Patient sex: M
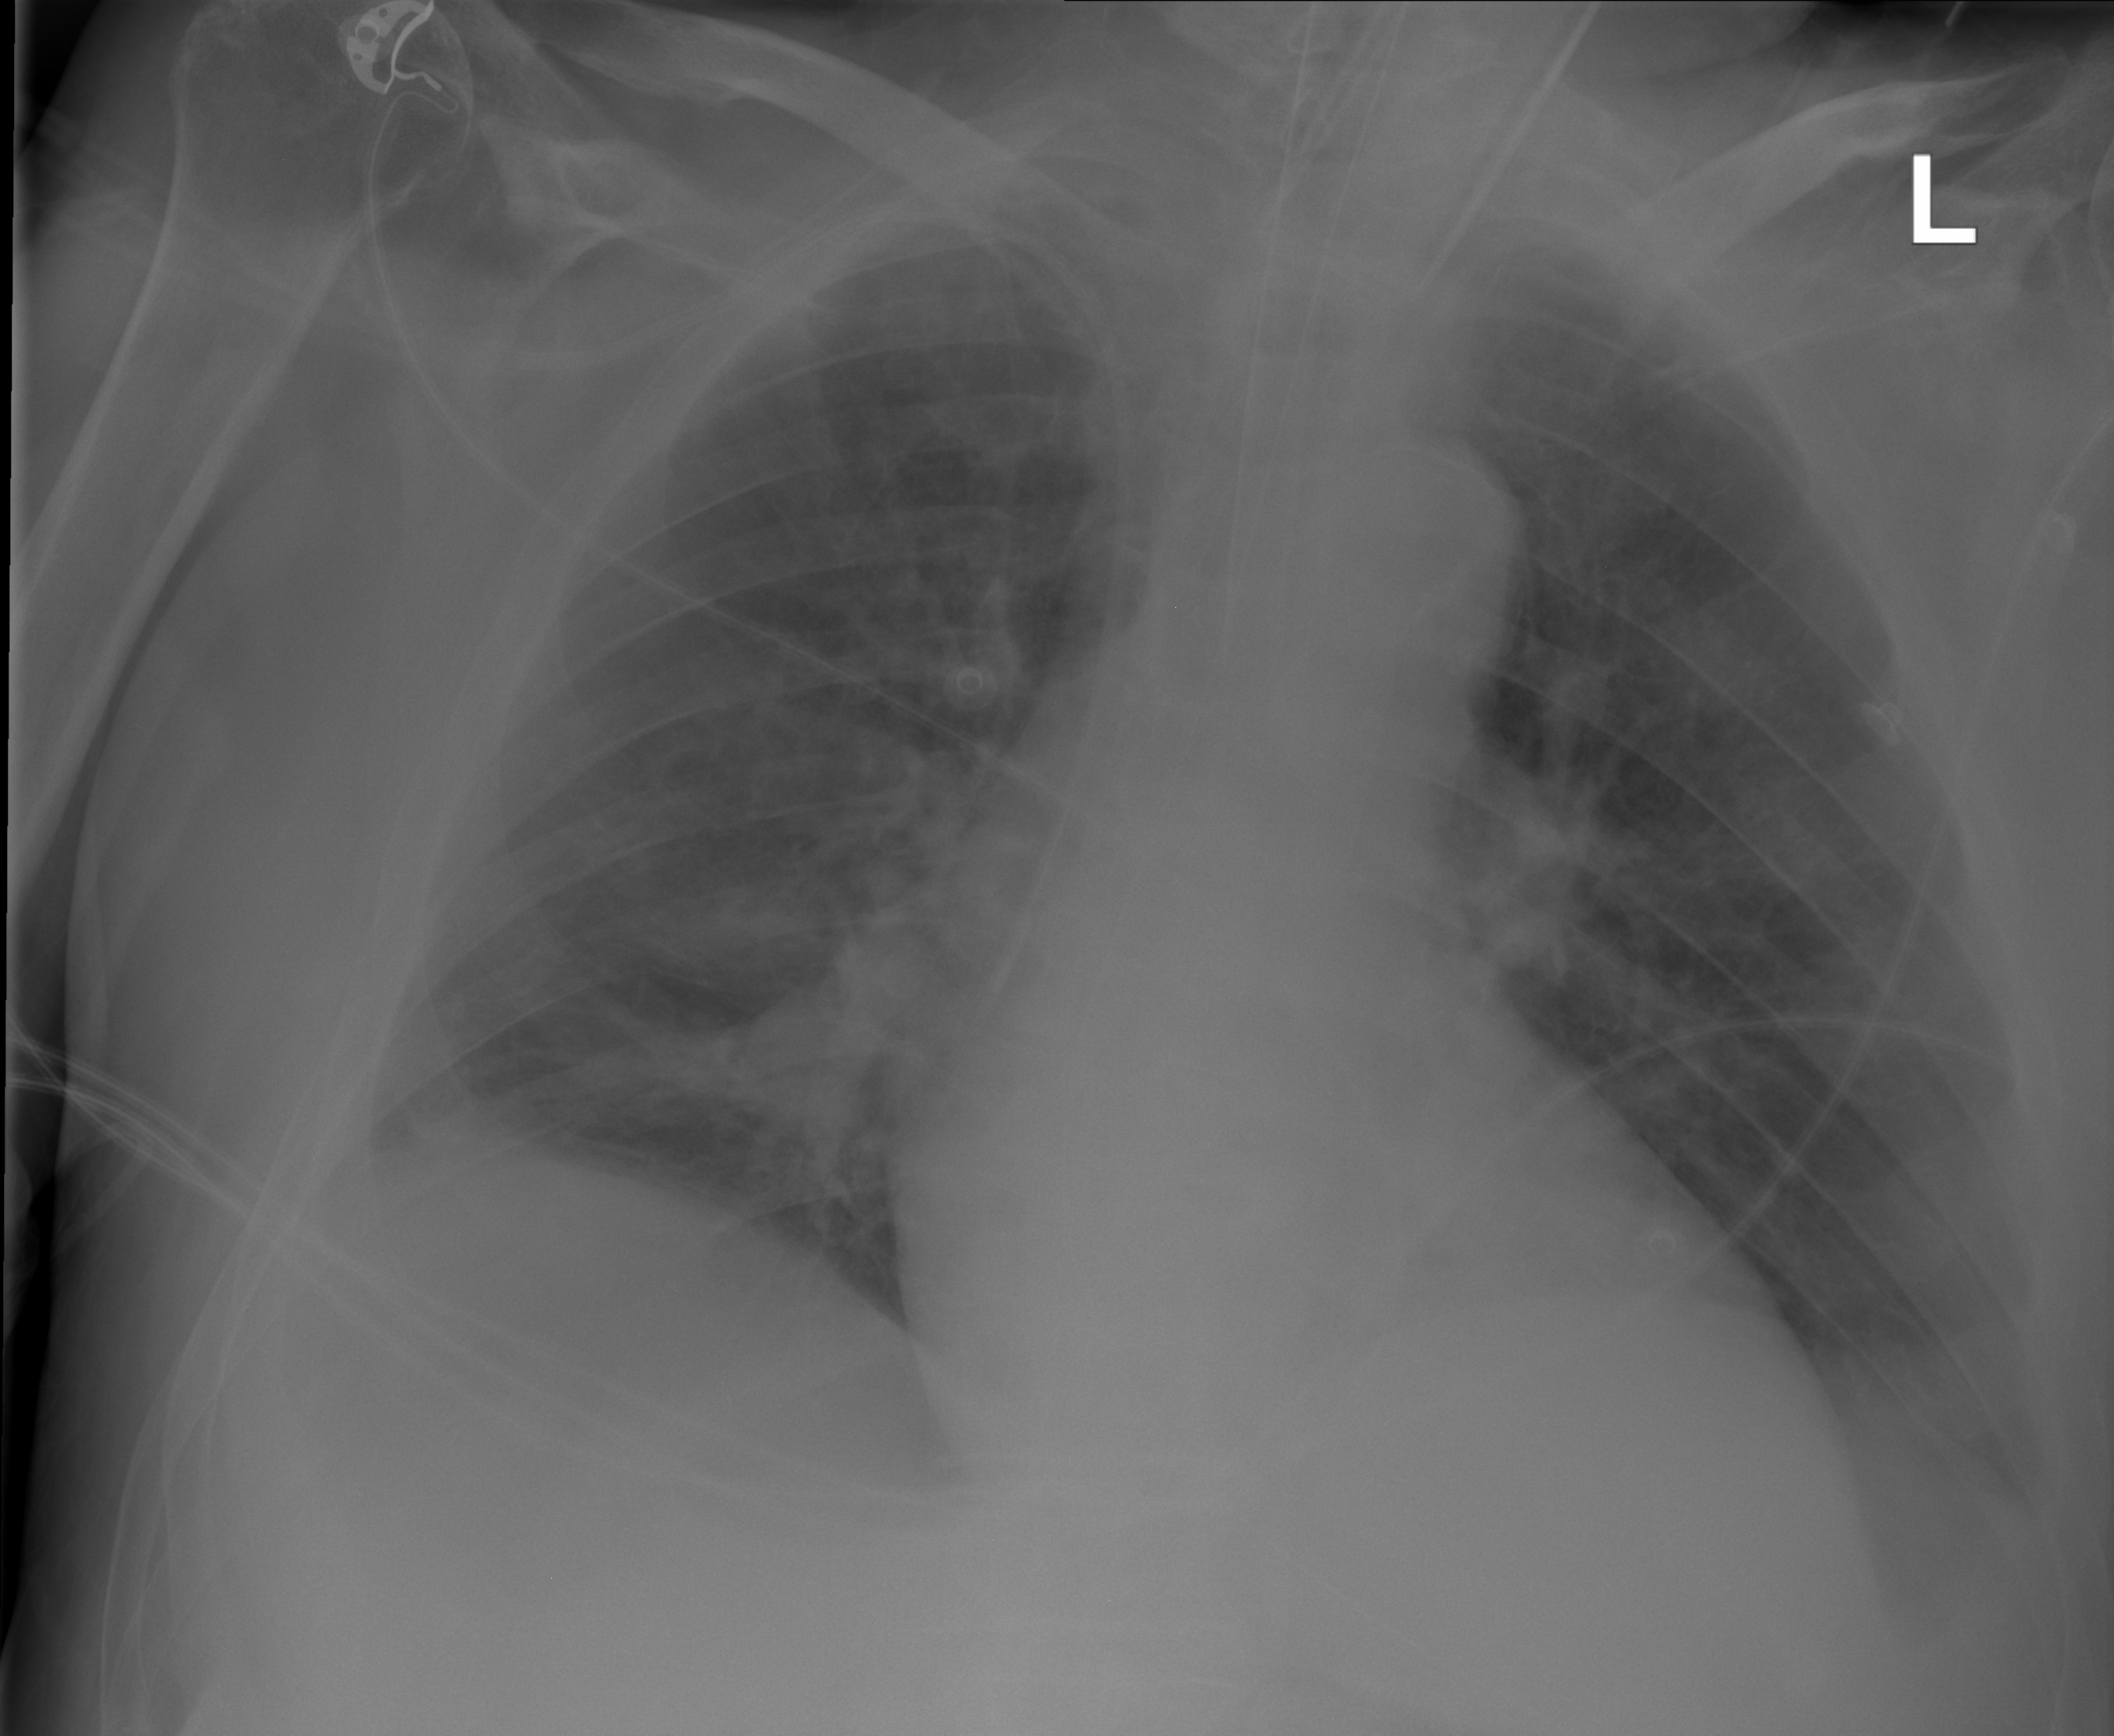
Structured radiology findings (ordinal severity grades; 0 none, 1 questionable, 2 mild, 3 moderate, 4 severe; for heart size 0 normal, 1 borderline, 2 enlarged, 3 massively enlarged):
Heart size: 0
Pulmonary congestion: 3
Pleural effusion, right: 0
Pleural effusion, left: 0
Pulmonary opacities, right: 0
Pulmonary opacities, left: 0
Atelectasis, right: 0
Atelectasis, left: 2